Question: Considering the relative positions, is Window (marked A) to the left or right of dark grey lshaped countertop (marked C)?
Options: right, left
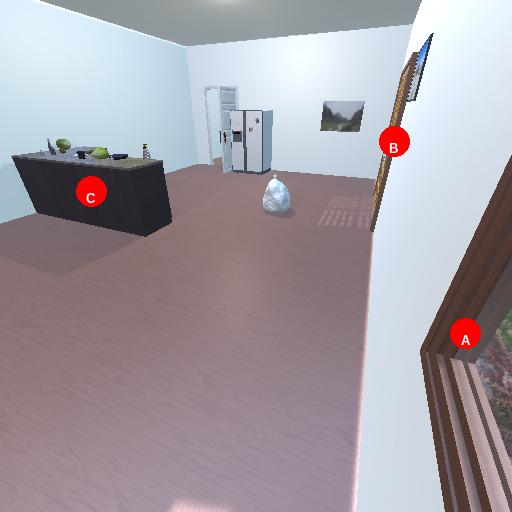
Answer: right